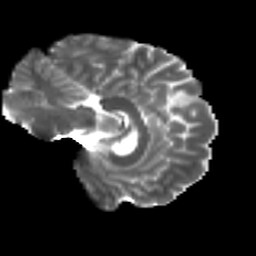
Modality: T2w
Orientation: sagittal
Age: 27
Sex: female
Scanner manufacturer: ge
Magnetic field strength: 3 T
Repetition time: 7.8 s
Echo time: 0.0606 s